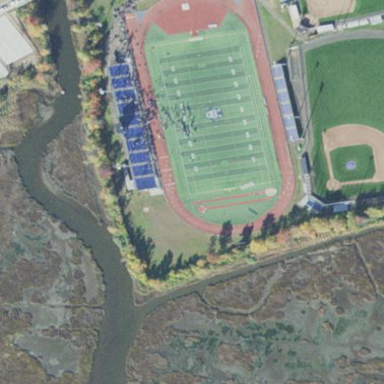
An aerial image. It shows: American football pitch with artificial turf surface for leisure land.